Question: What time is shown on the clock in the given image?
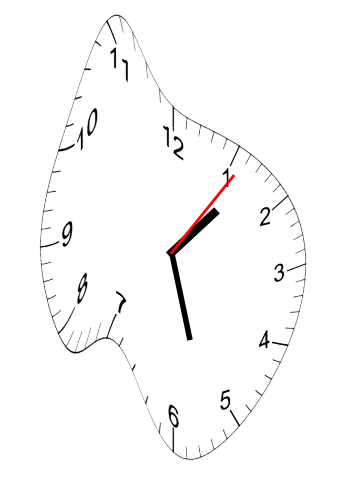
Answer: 01:27:06